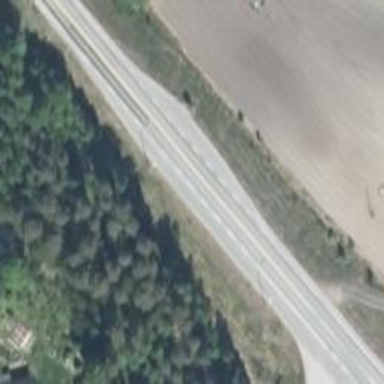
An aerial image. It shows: Asphalt trunk highway.